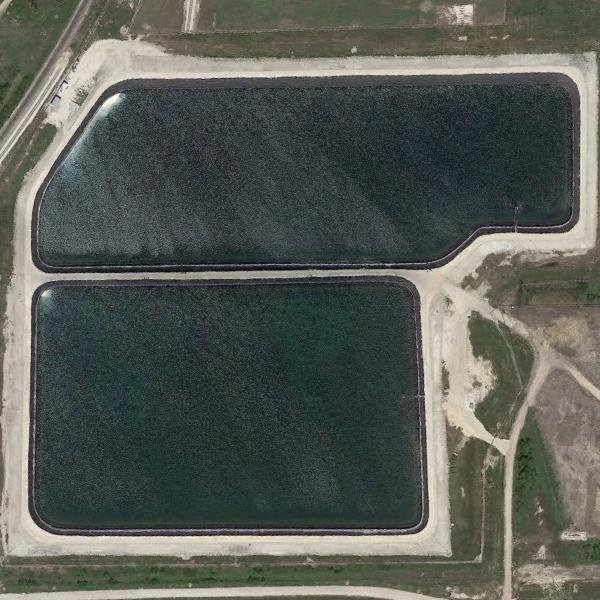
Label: Pond